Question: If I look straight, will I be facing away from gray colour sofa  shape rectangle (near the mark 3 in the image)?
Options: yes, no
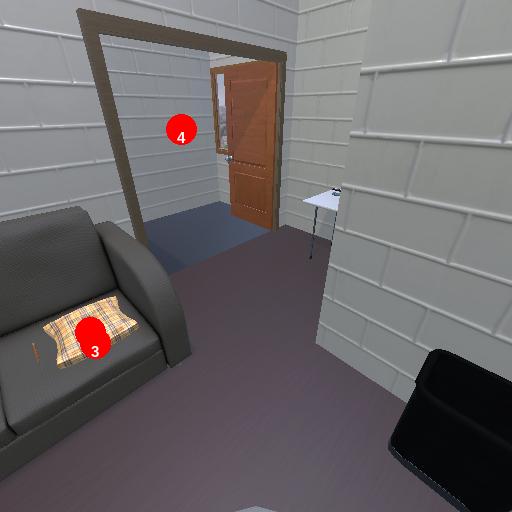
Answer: yes